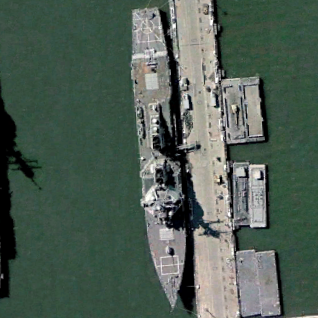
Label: destroyer